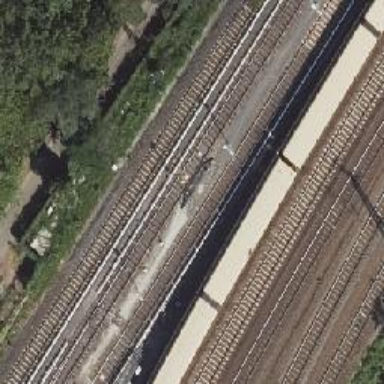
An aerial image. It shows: Yard used for service activities. There is electrified light rail track in the area.